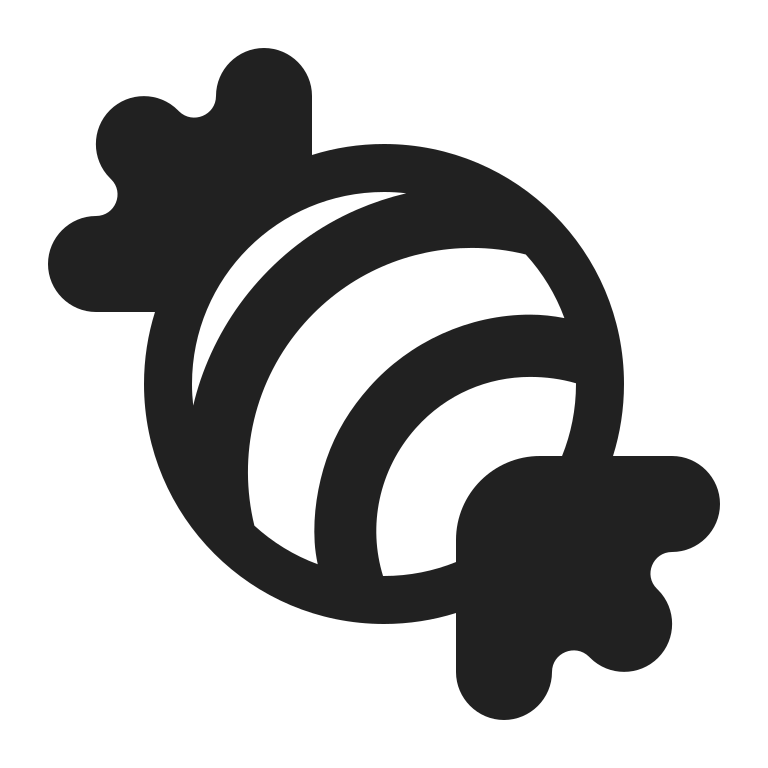
candy high contrast